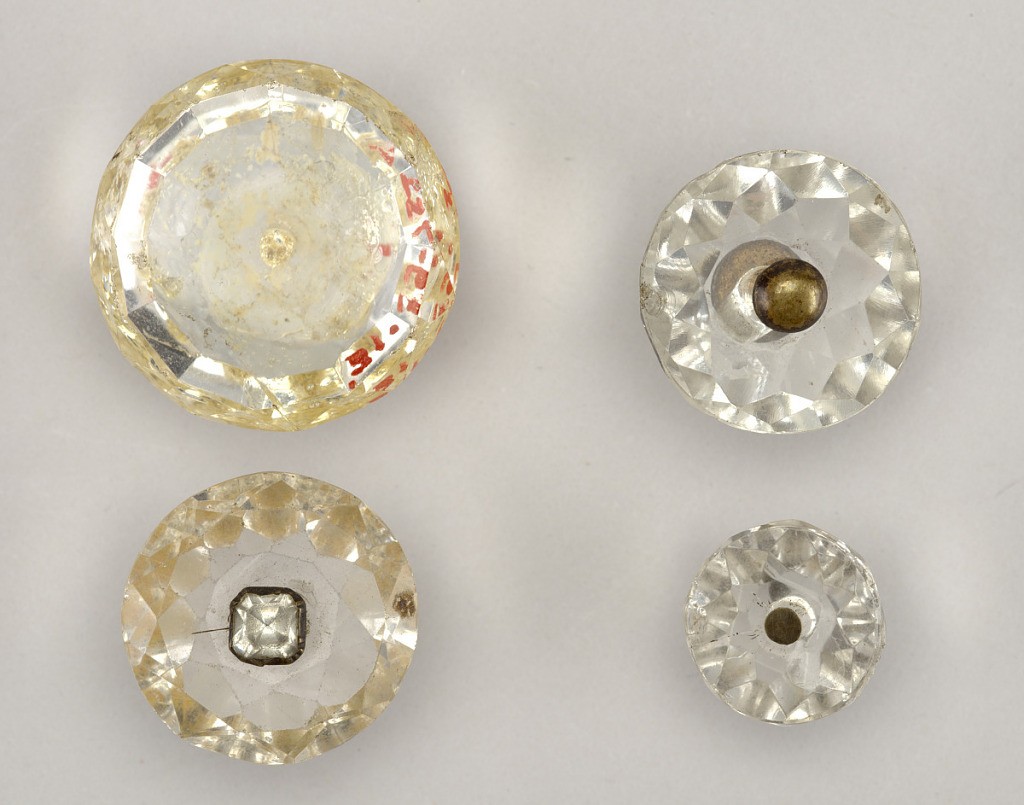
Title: Button
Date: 19th century
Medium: Glass, rhinestone, copper, brass
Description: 1931-59-752-a: Button is circular and flat on top, domed on under...